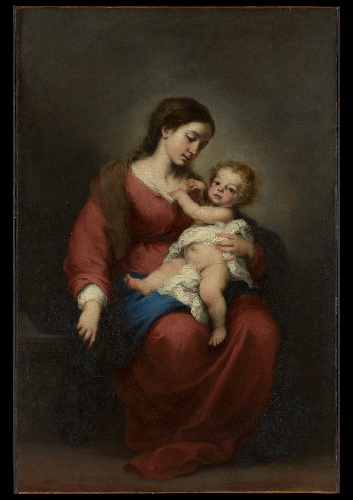
Title: Virgin and Child
Artist: Bartolomé Estebán Murillo
Artist bio: Spanish, Seville 1617–1682 Seville
Date: 1670s
Object type: Painting
Classification: Paintings
Medium: Oil on canvas
Dimensions: 65 1/4 x 43 in. (165.7 x 109.2 cm)
Department: European Paintings
Credit line: Rogers Fund, 1943
Accession year: 1943
Repository: Metropolitan Museum of Art, New York, NY
Tags: Madonna and Child